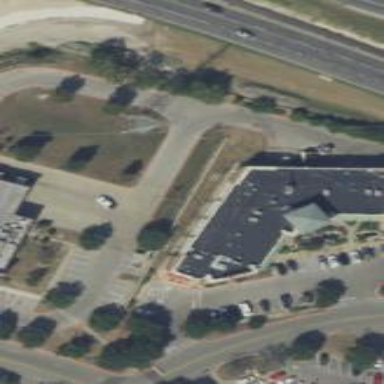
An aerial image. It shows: Retail building.